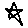
Label: star